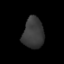
Tissue: lung
Cell type: Epithelial cells
Senescence score: 0.2142
Nuclear area (px): 635
Mean DAPI intensity: 57.6